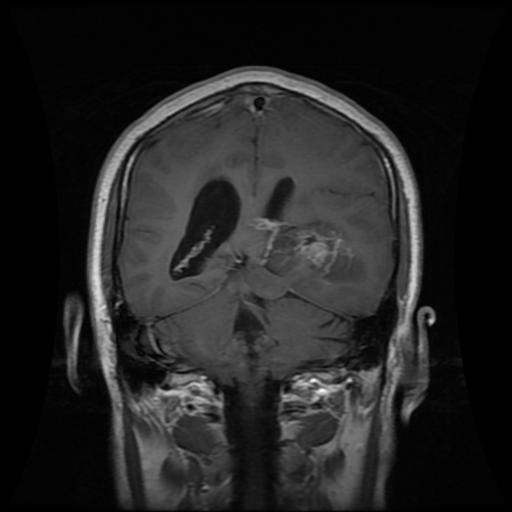
Label: glioma